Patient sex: M
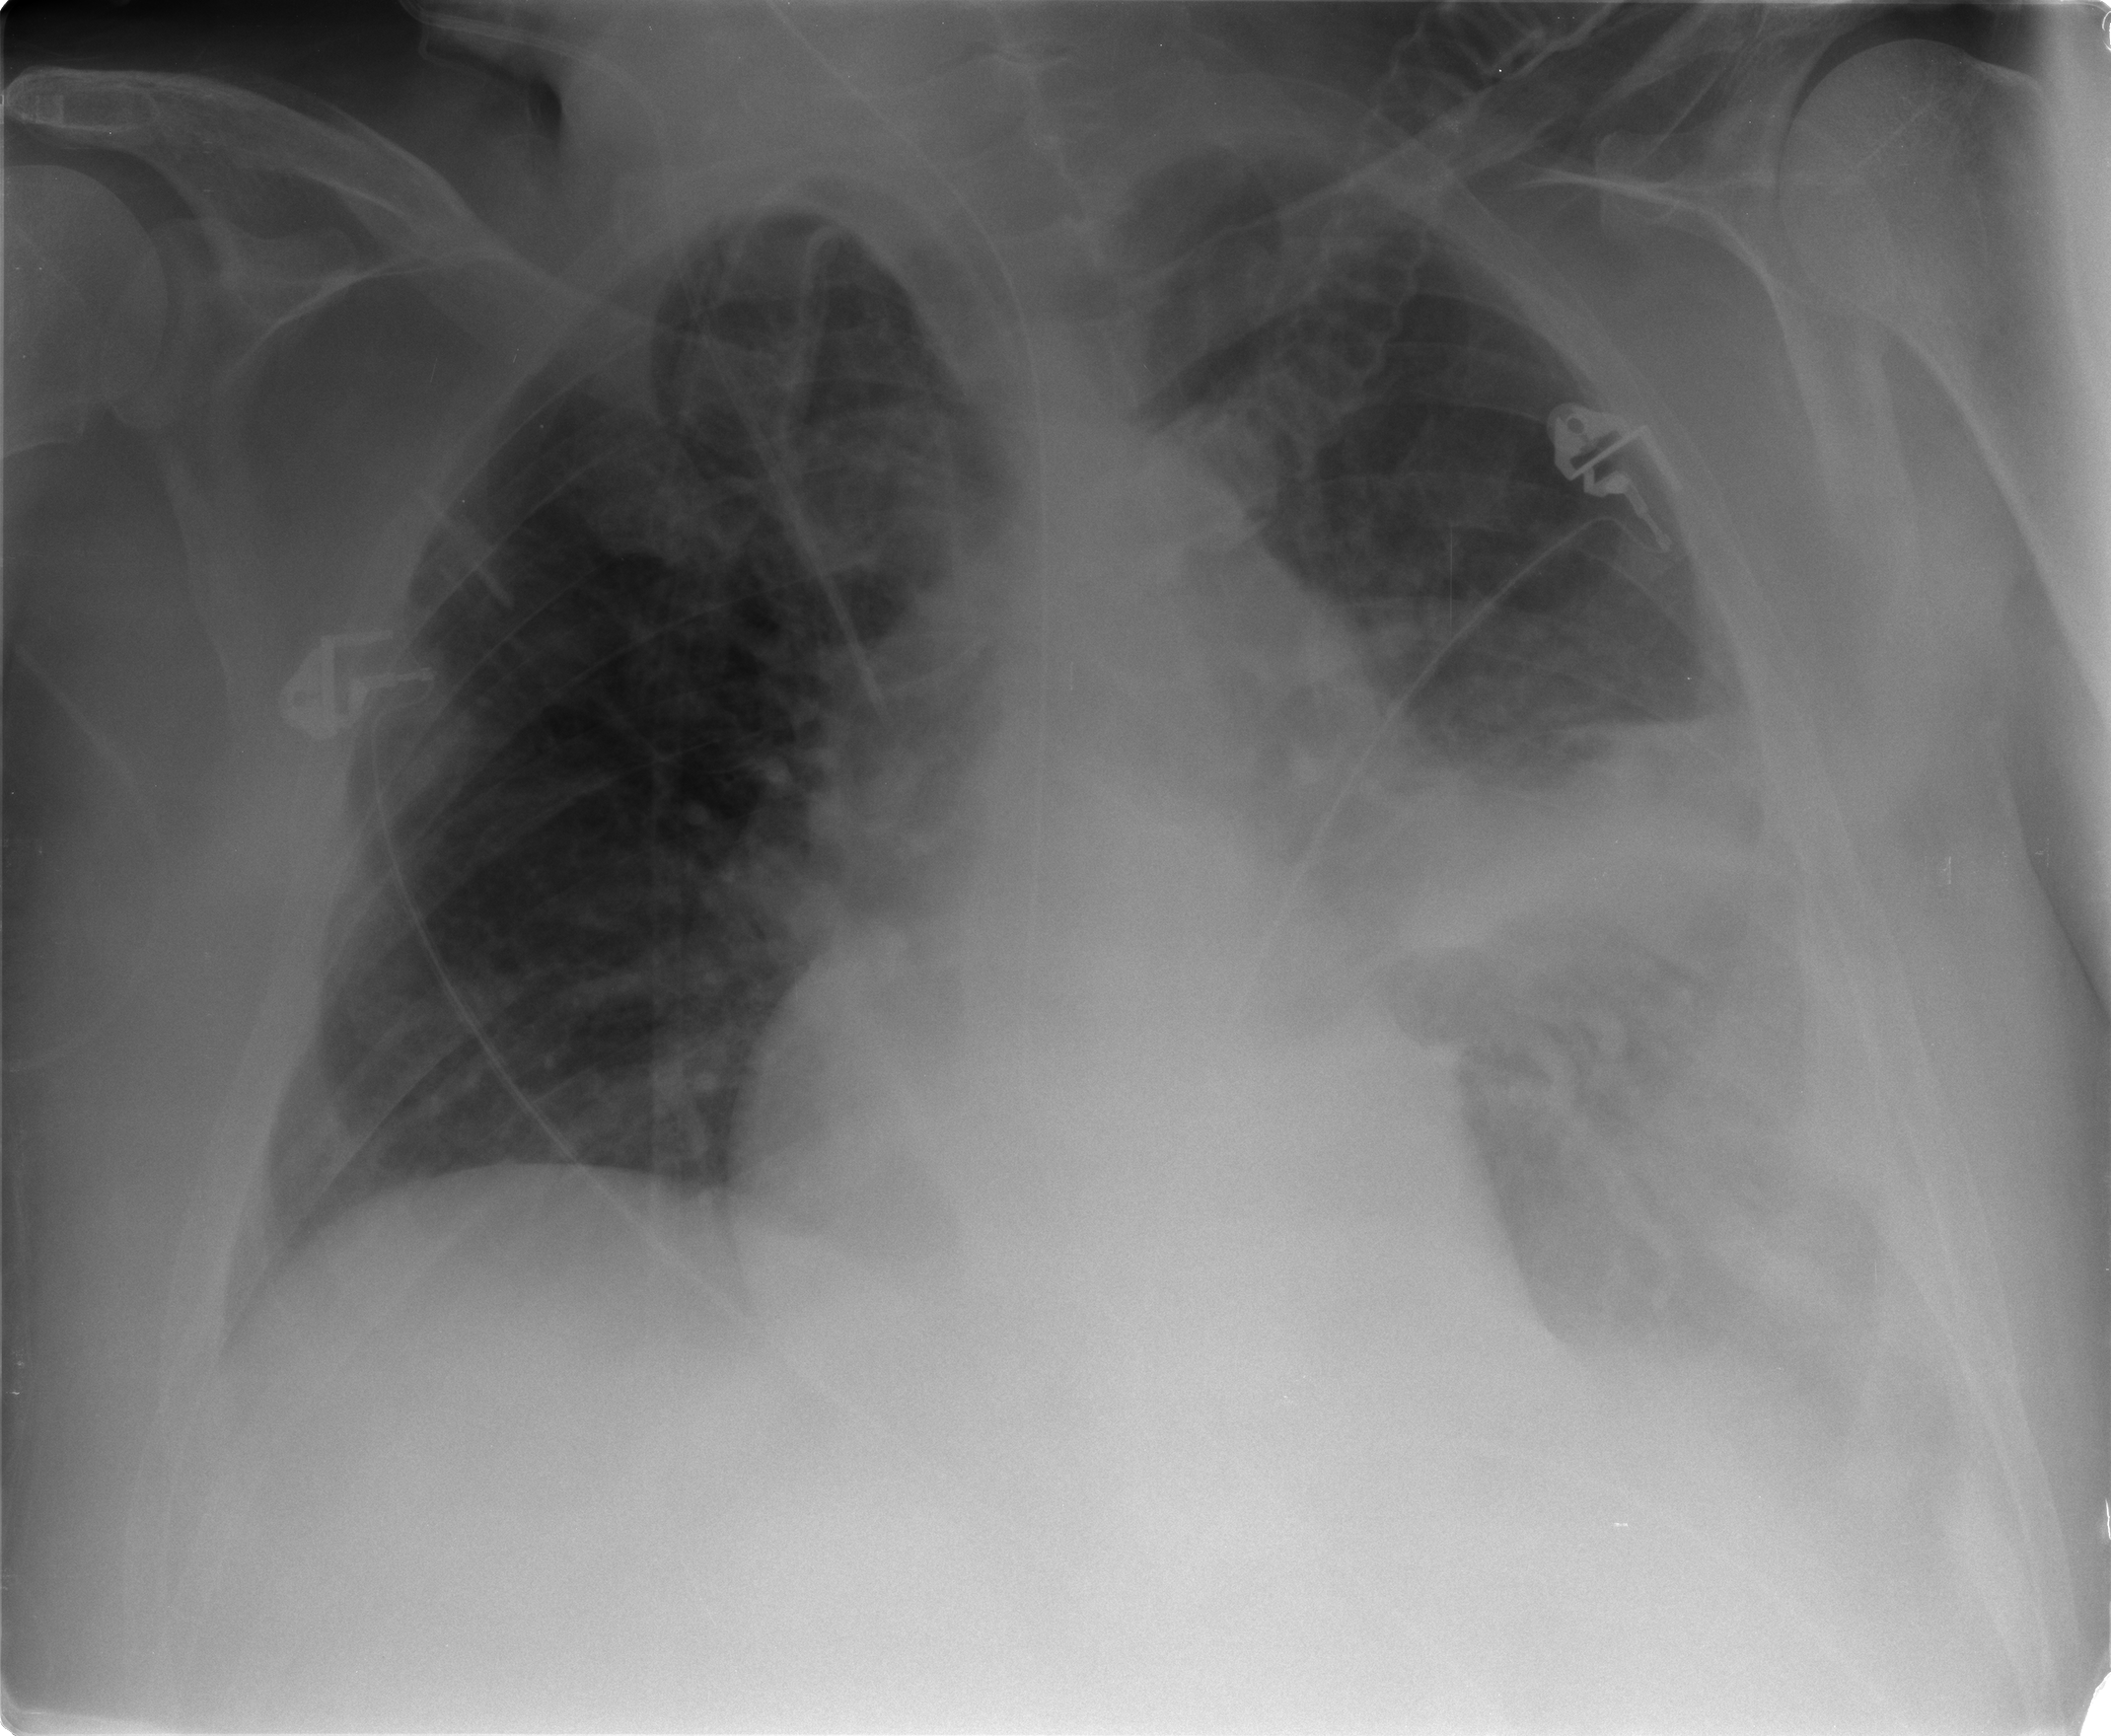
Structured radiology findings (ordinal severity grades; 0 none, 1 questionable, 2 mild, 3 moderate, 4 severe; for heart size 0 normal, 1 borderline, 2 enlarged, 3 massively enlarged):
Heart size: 0
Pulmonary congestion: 1
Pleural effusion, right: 0
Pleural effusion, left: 2
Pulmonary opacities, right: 0
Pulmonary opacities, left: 2
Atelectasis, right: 2
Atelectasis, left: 2